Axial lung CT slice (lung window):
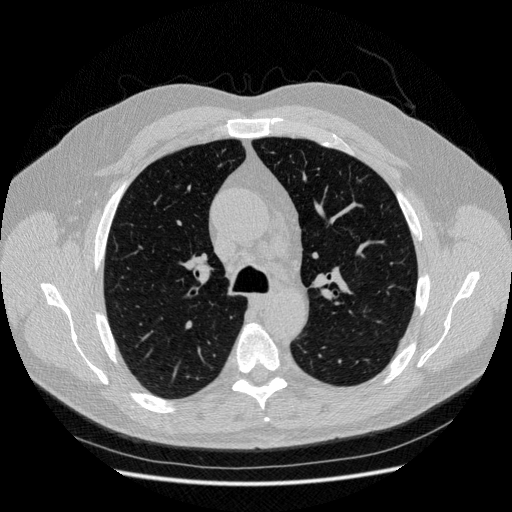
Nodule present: no